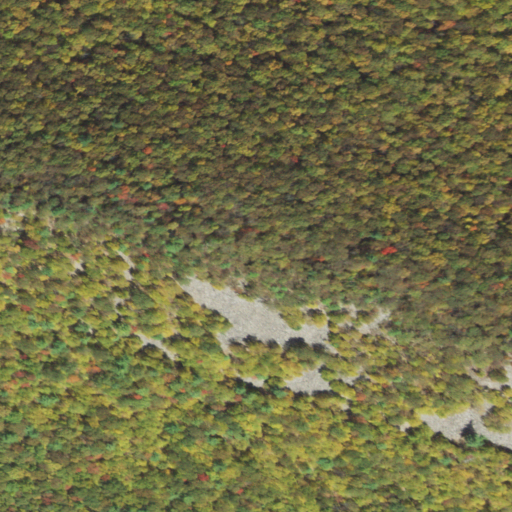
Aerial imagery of ridge(s) in Pennsylvania named The Talladega containing only deciduous forest